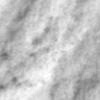
Label: no_change